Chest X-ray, PA view. Patient: 30 years old, sex M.
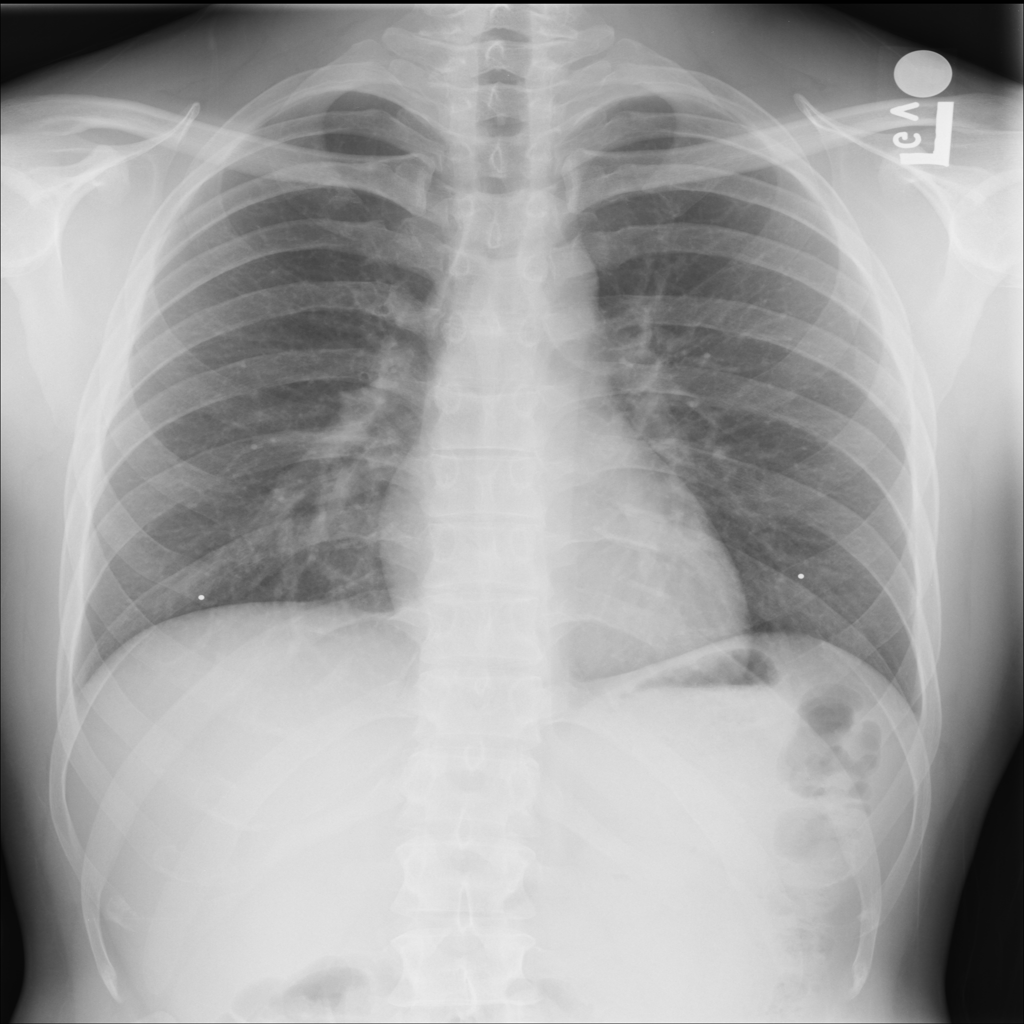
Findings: No Finding